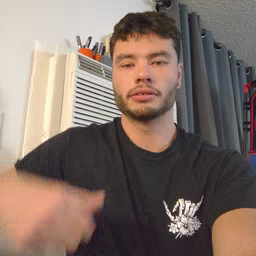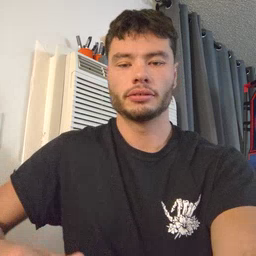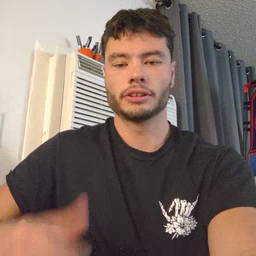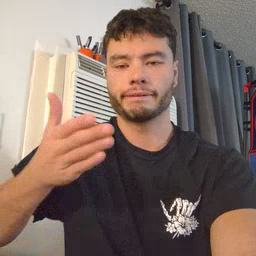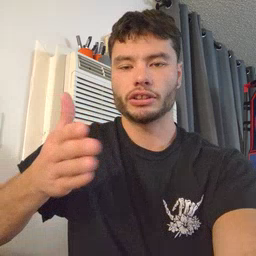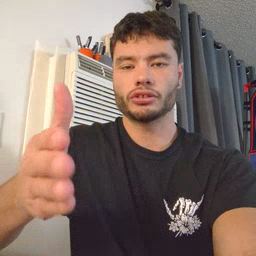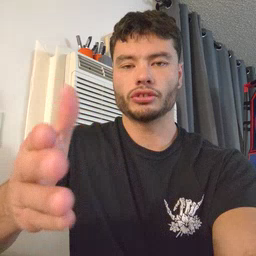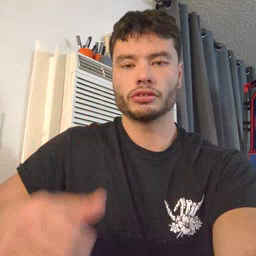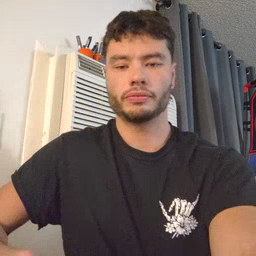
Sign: fish